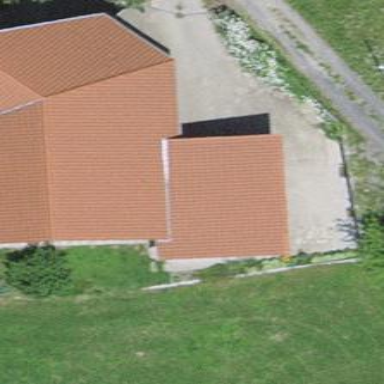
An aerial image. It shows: View of roof of building.